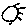
Label: sun